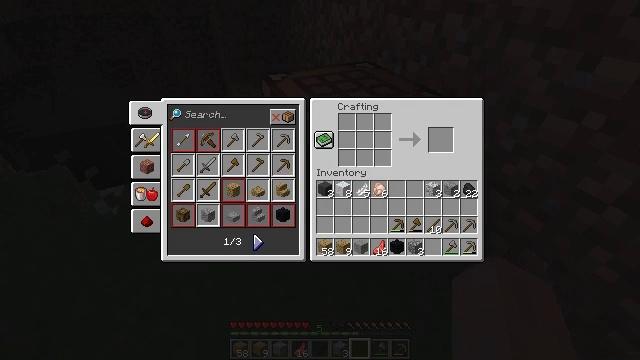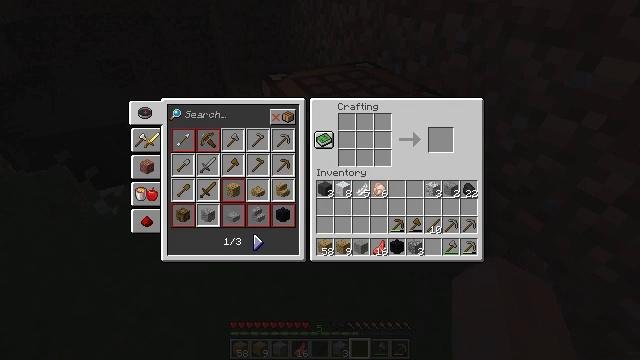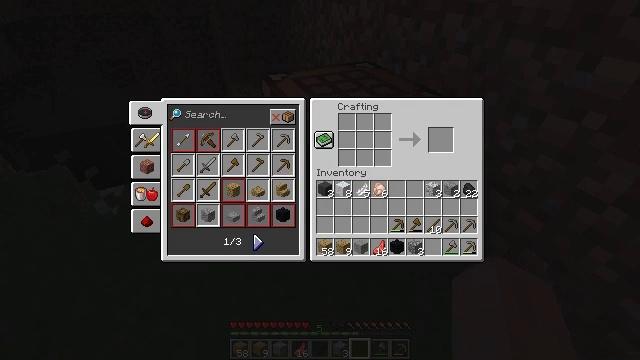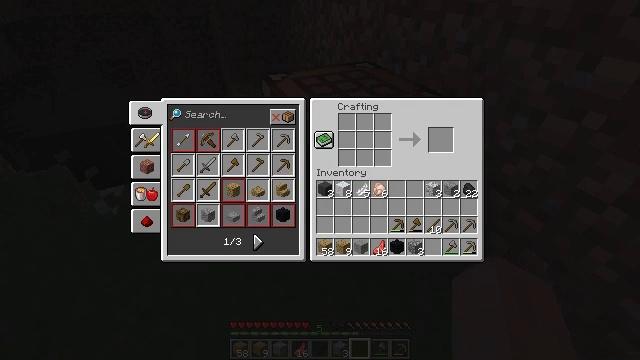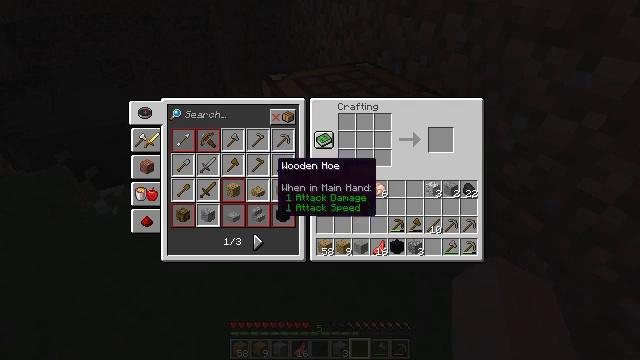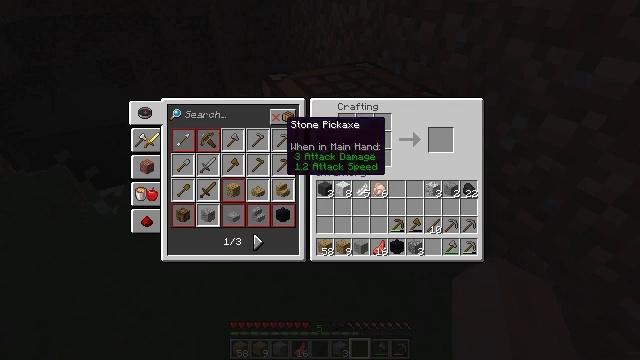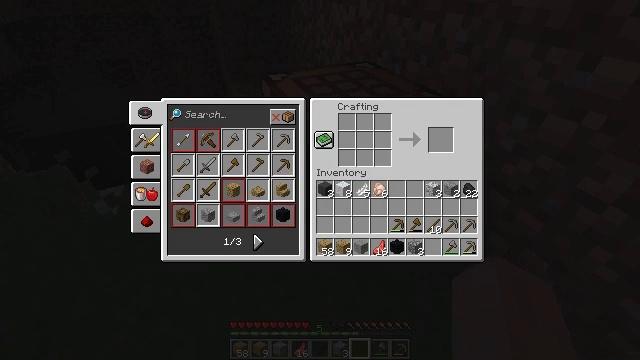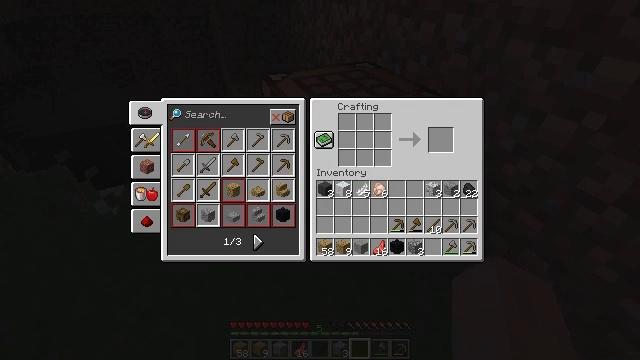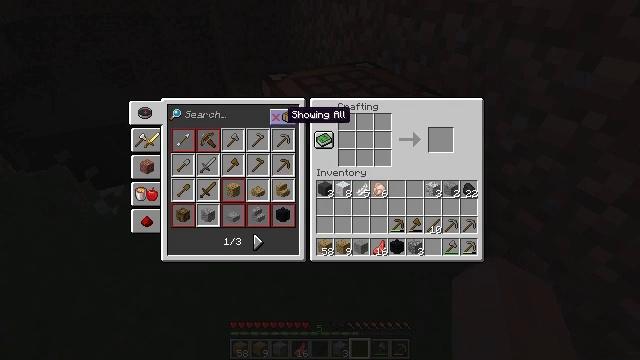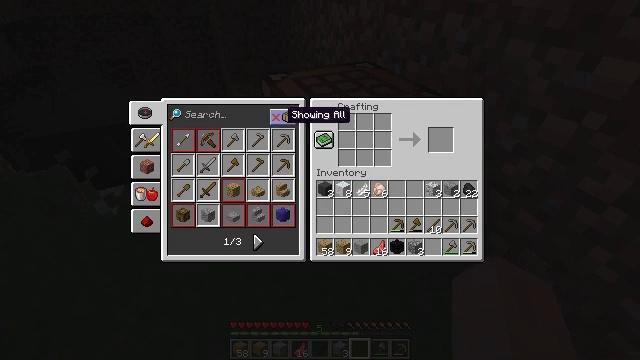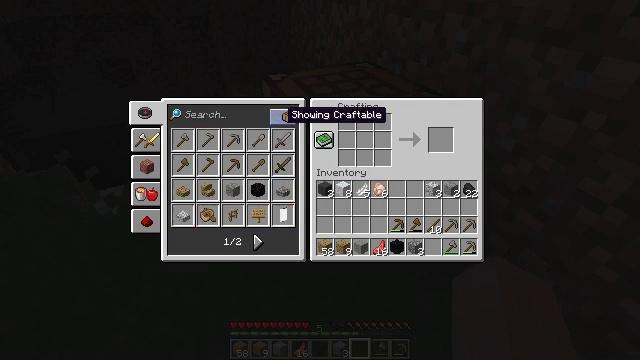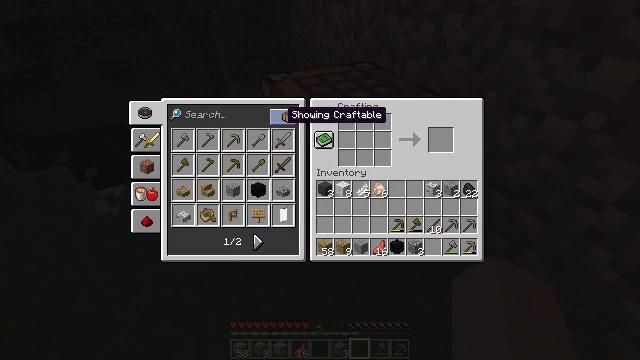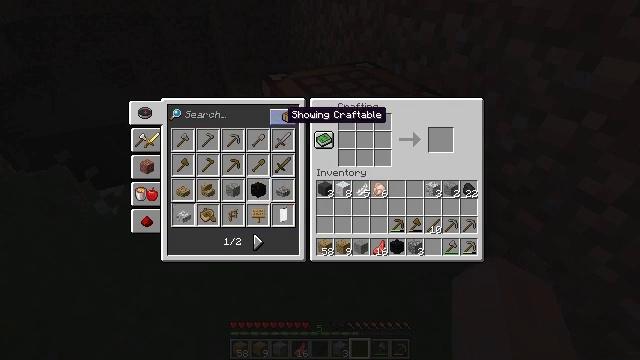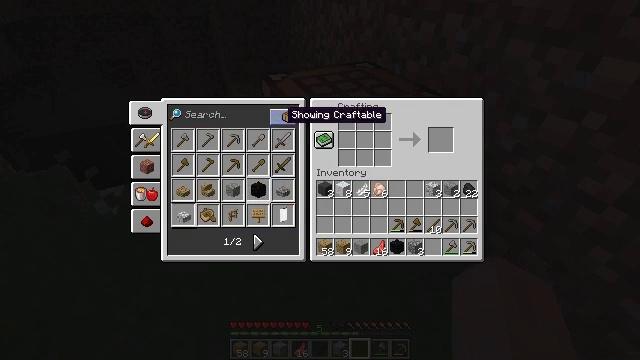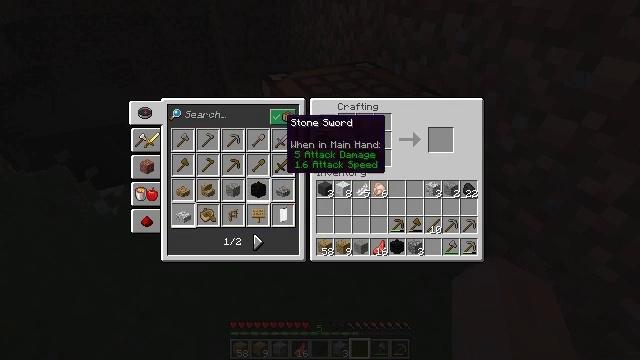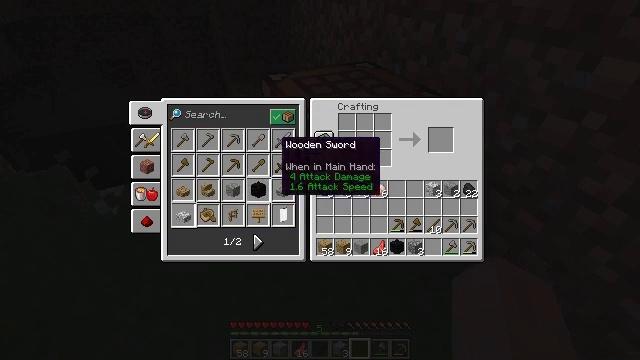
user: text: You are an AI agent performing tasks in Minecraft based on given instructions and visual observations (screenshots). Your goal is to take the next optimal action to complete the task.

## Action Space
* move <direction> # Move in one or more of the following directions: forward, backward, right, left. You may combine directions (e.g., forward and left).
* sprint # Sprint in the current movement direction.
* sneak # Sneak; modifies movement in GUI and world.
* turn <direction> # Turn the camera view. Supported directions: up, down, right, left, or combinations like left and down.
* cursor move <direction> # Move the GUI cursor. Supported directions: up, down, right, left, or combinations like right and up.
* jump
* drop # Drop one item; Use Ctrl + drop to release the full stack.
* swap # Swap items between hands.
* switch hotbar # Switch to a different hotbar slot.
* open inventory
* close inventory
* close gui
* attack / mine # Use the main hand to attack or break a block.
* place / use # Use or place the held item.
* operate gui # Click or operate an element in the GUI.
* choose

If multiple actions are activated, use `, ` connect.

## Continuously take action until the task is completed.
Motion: motion action
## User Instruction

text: Craft the gray bed in the crafting table.
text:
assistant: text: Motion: no_op
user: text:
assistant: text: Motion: no_op
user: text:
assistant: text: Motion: cursor move up
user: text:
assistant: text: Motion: cursor move right and up
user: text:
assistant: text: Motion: cursor move right and up
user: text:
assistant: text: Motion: cursor move up
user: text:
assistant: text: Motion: no_op
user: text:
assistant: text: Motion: no_op
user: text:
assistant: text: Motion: no_op
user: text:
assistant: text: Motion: operate gui
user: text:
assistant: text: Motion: operate gui
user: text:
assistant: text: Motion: operate gui
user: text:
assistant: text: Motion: no_op
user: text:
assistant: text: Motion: cursor move down
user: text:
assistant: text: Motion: cursor move down
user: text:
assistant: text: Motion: cursor move down
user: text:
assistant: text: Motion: cursor move down
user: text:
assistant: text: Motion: no_op
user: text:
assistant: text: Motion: no_op
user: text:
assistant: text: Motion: no_op
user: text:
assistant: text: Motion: no_op
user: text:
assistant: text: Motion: no_op
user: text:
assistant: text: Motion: no_op
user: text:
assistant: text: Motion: cursor move right
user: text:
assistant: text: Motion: no_op
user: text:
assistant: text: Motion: cursor move down
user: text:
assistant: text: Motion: no_op
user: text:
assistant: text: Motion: no_op
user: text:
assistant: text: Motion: no_op
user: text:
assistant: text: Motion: no_op